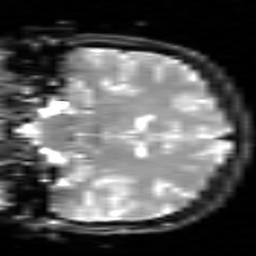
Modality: inplaneT2
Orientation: coronal
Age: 21
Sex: female